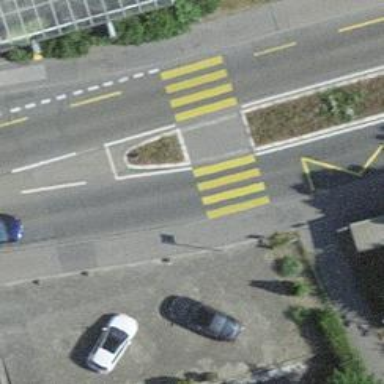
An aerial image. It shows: Uncontrolled zebra crossing with island. The crossing is marked with zebra stripes.